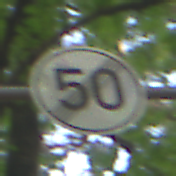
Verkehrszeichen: EndeGeschwindigkeit50
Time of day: MorningAfternoon
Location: Outdoor (RoadRail)
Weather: Clear
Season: NotSpecified
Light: Natural